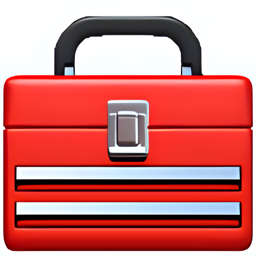
Name: toolbox
Emoji: 🧰
Group: Objects
Sub-group: tool